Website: crate-barrel
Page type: billing-address
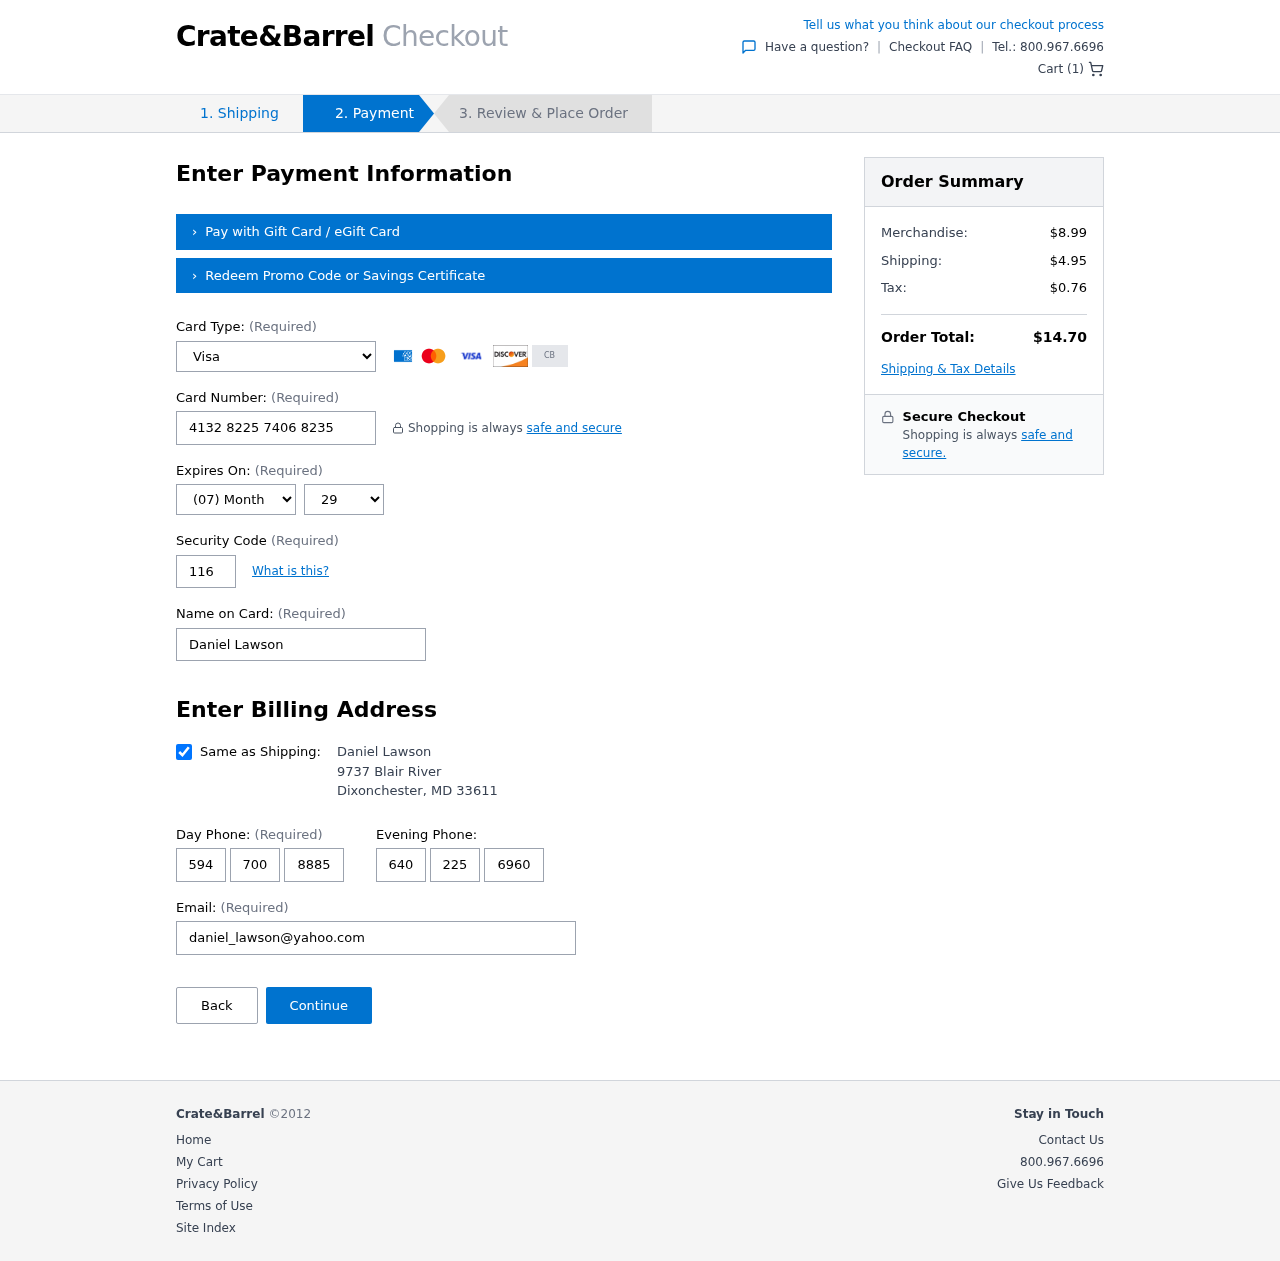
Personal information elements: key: PII_CARD_CVV
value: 116
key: PII_CARD_EXPIRY_MONTH
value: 07
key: PII_CARD_EXPIRY_YEAR
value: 29
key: PII_CARD_NUMBER
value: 4132 8225 7406 8235
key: PII_CARD_TYPE
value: Visa
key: PII_CITY
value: Dixonchester
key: PII_EMAIL
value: daniel_lawson@yahoo.com
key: PII_FULLNAME
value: Daniel Lawson
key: PII_PHONE_ALT_AREA
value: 640
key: PII_PHONE_ALT_PREFIX
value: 225
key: PII_PHONE_ALT_SUFFIX
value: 6960
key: PII_PHONE_AREA
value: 594
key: PII_PHONE_PREFIX
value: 700
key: PII_PHONE_SUFFIX
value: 8885
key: PII_POSTCODE
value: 33611
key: PII_STATE_ABBR
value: MD
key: PII_STREET
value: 9737 Blair River
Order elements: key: ORDER_NUM_ITEMS
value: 1
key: ORDER_SUBTOTAL
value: $8.99
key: ORDER_SHIPPING_COST
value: $4.95
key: ORDER_TAX
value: $0.76
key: ORDER_TOTAL
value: $14.70